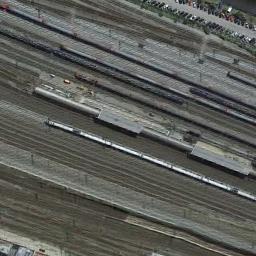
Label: railway